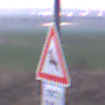
Verkehrszeichen: WildwechselRechts
Zusatzzeichen unten: LaengeEinerStrecke3
Umgebung: Outdoor, Nature
Tageszeit: SunriseSunset
Wetter: Clear
Licht: Natural
Jahreszeit: NotSpecified
Kontrast: LowContrast